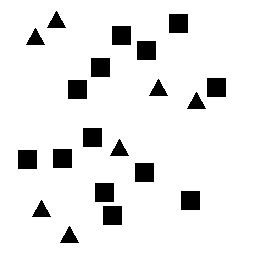
Squares: 13
Triangles: 7
Stars: 0
Total shapes: 20